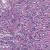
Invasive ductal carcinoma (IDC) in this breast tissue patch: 1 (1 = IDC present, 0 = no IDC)